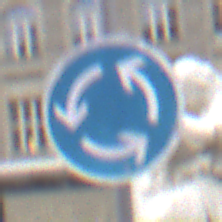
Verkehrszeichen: Kreisverkehr
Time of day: Midday
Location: Outdoor (Urban)
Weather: Overcast
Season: NotSpecified
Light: Natural